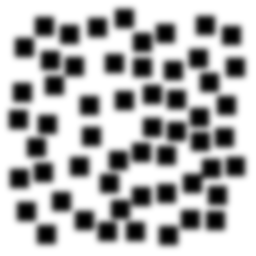
Squares: 56
Triangles: 0
Stars: 0
Total shapes: 56